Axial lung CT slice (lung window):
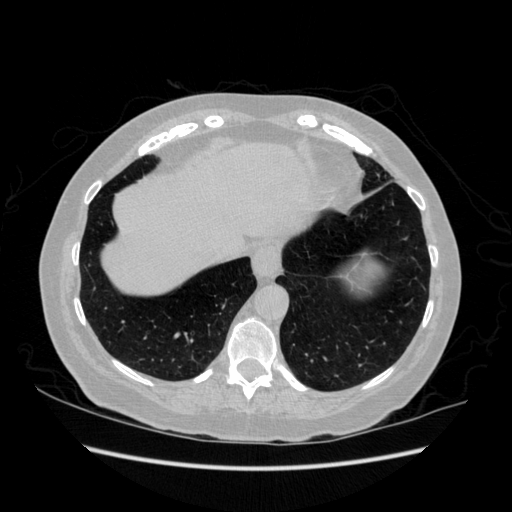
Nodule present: no